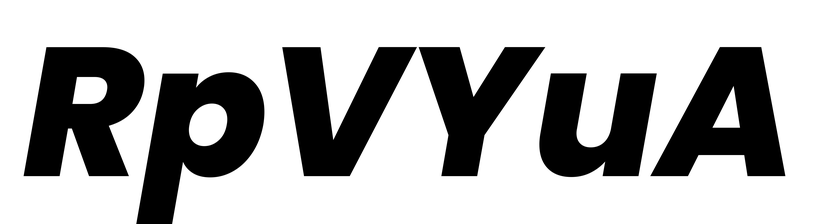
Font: Poppins-ExtraBoldItalic